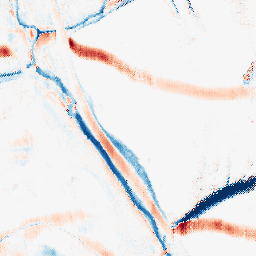
Category: morphological
Decomposition family: morphological_rect
Decomposition parameters: operation: average
width: 5
height: 20
Upsampling method: regularized
Upsampling parameters: scale: 4
lambda_reg: 0.1
Upsampling scale: 4